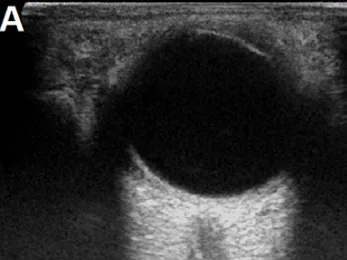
Ultrasound of the lacrimal glands before treatment: the left.
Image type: radiology (ultrasound)